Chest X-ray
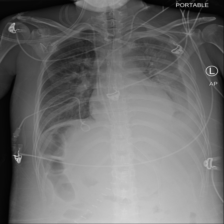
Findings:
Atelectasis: negative
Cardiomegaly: negative
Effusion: positive
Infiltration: negative
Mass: negative
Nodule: negative
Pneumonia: negative
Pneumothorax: negative
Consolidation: negative
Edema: negative
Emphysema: negative
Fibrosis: negative
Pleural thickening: negative
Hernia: negative